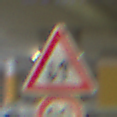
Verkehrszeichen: Gegenverkehr
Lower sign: Geschwindigkeit90
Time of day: NotSpecified
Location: Indoor (Special)
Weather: NotSpecified
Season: NotSpecified
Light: Artificial